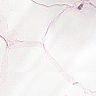
Metastatic tissue present: no